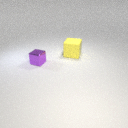
large yellow rubber cube behind small purple metal cube